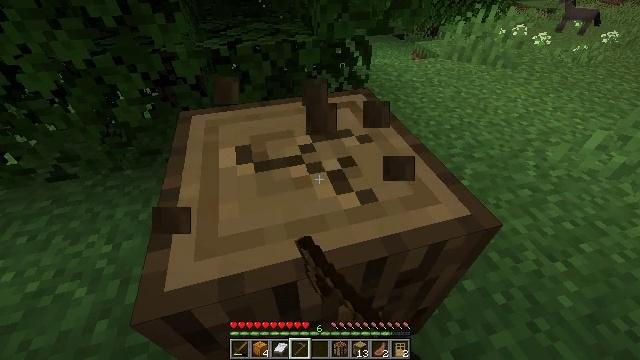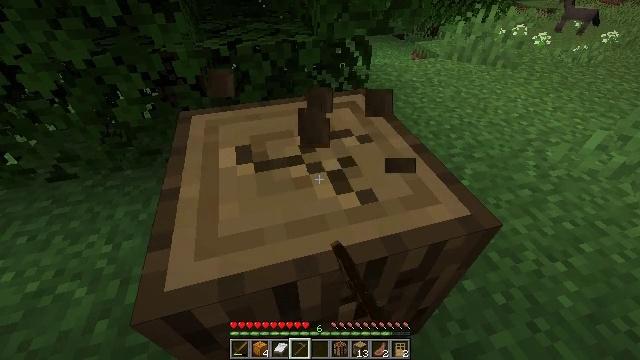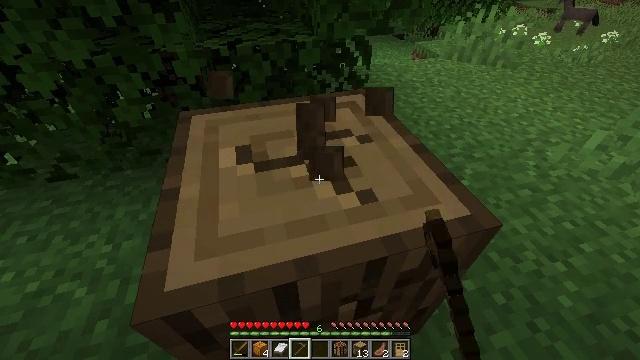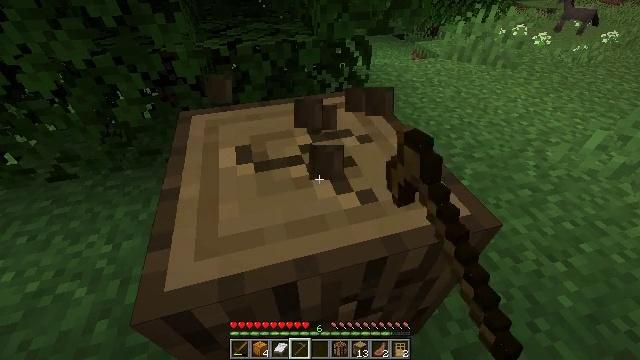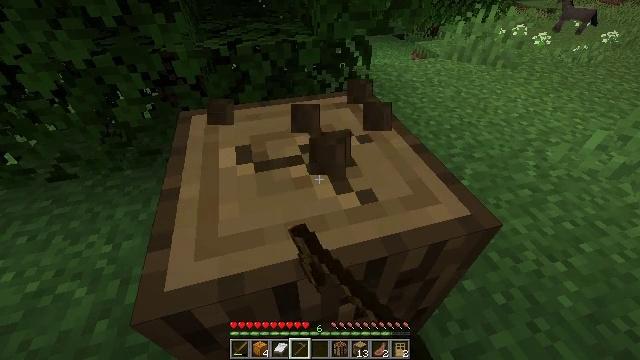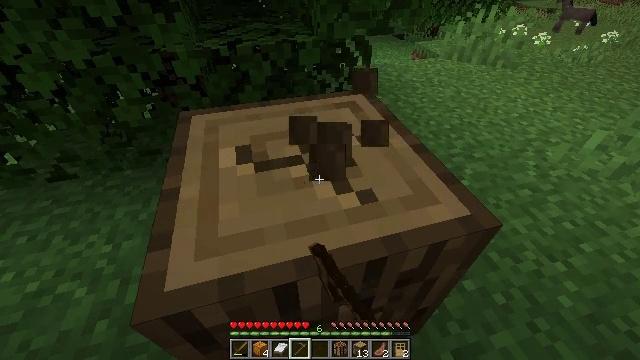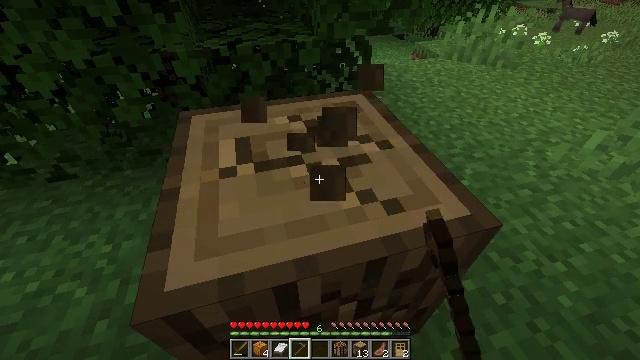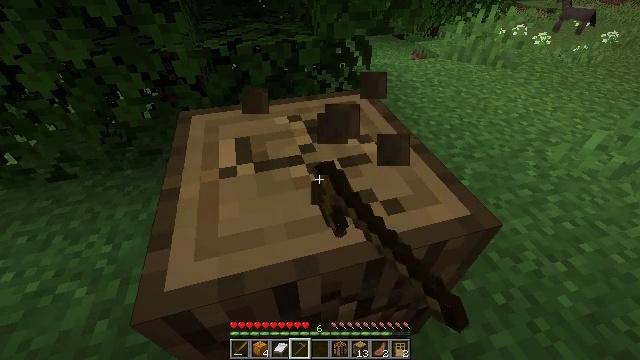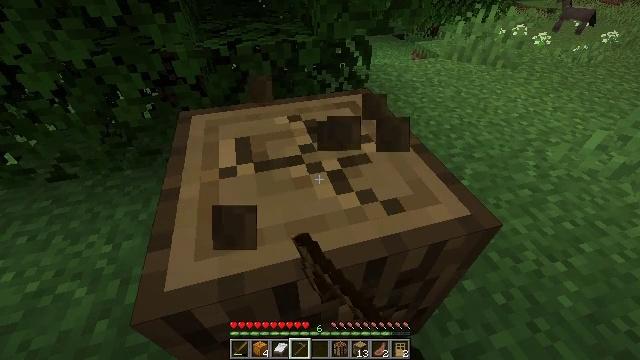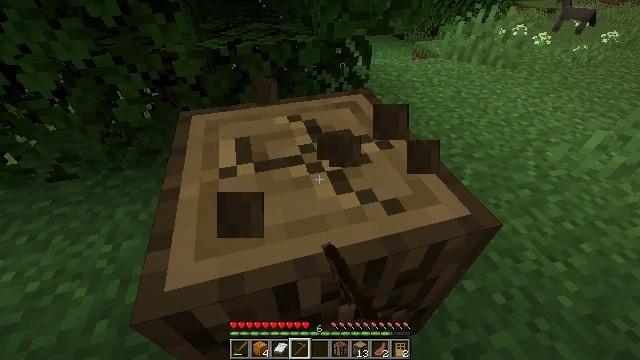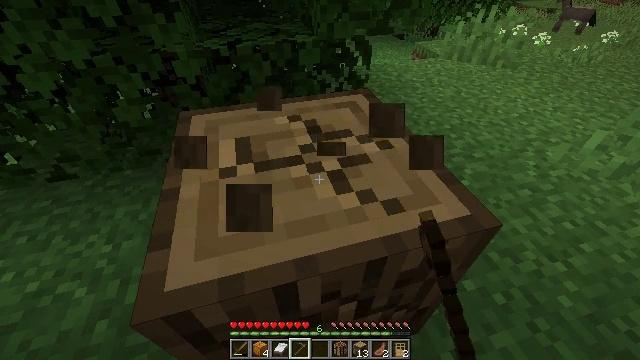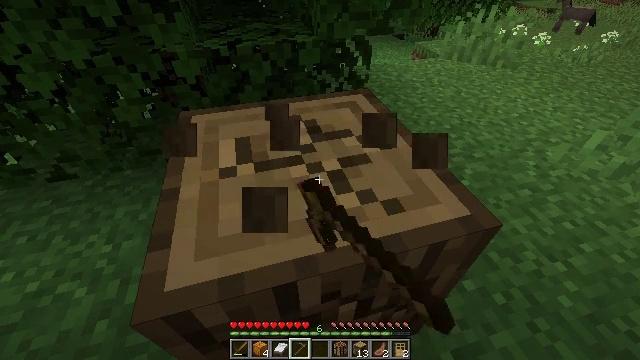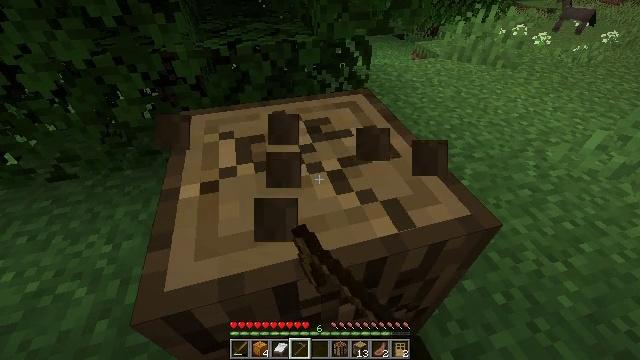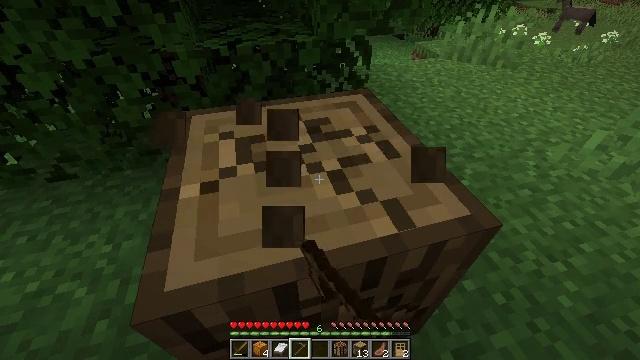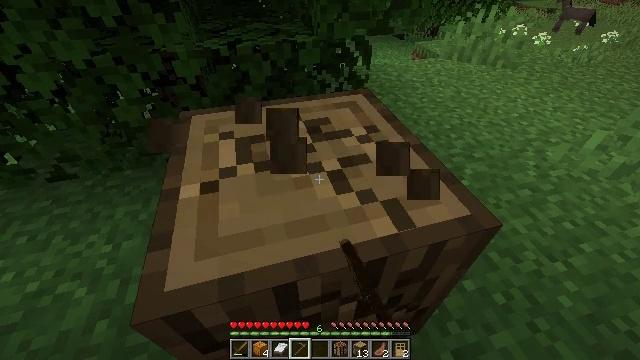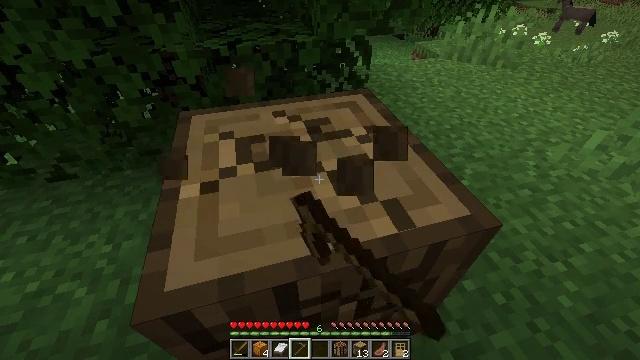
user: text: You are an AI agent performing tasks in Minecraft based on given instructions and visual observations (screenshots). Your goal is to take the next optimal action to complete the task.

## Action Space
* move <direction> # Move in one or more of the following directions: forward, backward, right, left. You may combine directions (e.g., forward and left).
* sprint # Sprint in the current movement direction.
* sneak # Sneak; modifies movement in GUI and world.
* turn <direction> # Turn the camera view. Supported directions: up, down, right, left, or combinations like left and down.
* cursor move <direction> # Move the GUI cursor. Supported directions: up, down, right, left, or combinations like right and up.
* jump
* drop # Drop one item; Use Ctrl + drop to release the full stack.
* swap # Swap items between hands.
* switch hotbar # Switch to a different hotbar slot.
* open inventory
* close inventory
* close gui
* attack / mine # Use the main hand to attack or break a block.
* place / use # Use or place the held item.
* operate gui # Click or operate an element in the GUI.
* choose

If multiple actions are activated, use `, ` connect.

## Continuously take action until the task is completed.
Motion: motion action
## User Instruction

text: Mine the oak log.
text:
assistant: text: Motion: attack / mine
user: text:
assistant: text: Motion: attack / mine
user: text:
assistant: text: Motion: attack / mine
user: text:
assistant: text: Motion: attack / mine
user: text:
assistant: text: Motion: attack / mine
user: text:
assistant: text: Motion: attack / mine
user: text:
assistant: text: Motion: attack / mine
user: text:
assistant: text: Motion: attack / mine
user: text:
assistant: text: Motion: attack / mine
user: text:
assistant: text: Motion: attack / mine
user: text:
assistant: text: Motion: attack / mine
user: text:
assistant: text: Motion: attack / mine
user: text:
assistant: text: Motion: attack / mine
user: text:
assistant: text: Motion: attack / mine
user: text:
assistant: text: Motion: attack / mine
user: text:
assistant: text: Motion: attack / mine
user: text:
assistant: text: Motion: attack / mine
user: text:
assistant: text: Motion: attack / mine
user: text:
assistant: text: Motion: attack / mine
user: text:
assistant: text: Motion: attack / mine
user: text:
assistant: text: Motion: attack / mine
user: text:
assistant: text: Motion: attack / mine
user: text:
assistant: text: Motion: attack / mine
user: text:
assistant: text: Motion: attack / mine
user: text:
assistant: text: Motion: attack / mine
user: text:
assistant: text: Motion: attack / mine
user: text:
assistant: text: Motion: attack / mine
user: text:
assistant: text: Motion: attack / mine
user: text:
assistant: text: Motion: attack / mine
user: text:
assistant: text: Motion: attack / mine